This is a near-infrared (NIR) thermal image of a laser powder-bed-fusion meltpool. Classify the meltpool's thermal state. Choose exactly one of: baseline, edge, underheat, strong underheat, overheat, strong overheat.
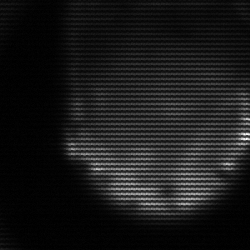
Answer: edge